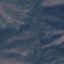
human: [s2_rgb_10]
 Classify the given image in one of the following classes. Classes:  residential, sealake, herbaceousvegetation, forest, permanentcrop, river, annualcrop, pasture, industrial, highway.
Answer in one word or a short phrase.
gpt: HerbaceousVegetation